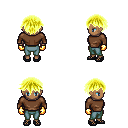
a pixel art fantasy rpg character, female body template, human, dark skin, brown long-sleeve shirt, teal pants, gold short bangs hairstyle, gold gloves, ghillies, four views (front, back, left, right), 2x2 character sprite sheet, small pixel art, hard edges, no anti-aliasing